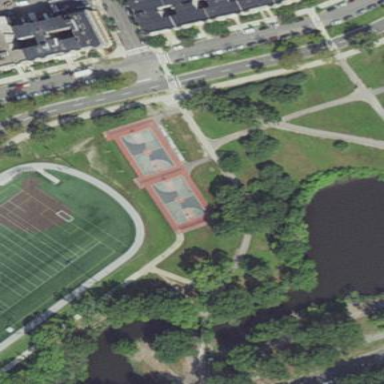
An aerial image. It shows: Concrete basketball court on leisure land pitch.